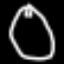
Label: clock